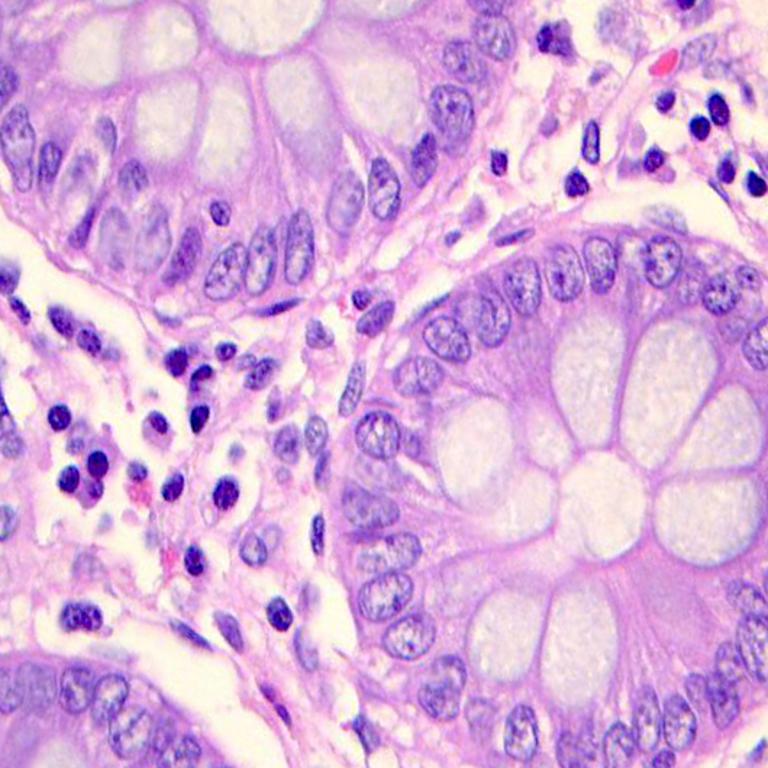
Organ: colon
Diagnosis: benign